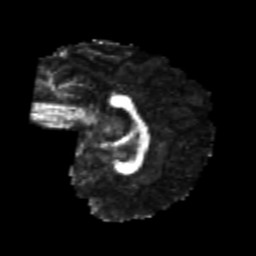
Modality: FA
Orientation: sagittal
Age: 23
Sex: female
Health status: healthy
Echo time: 0.074 s